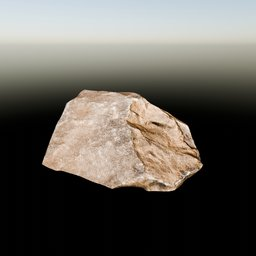
Label: nature